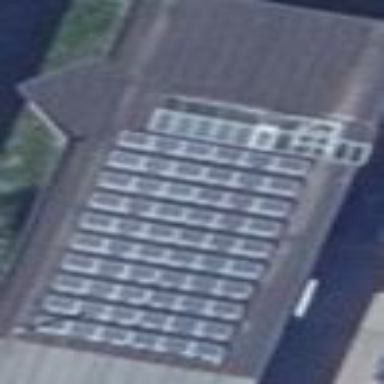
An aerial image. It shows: Commercial building housing car shop.